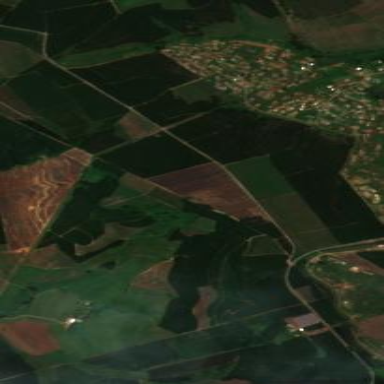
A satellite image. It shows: Forest area primarily used for plantation forestry.